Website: macys
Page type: delivery-shipping
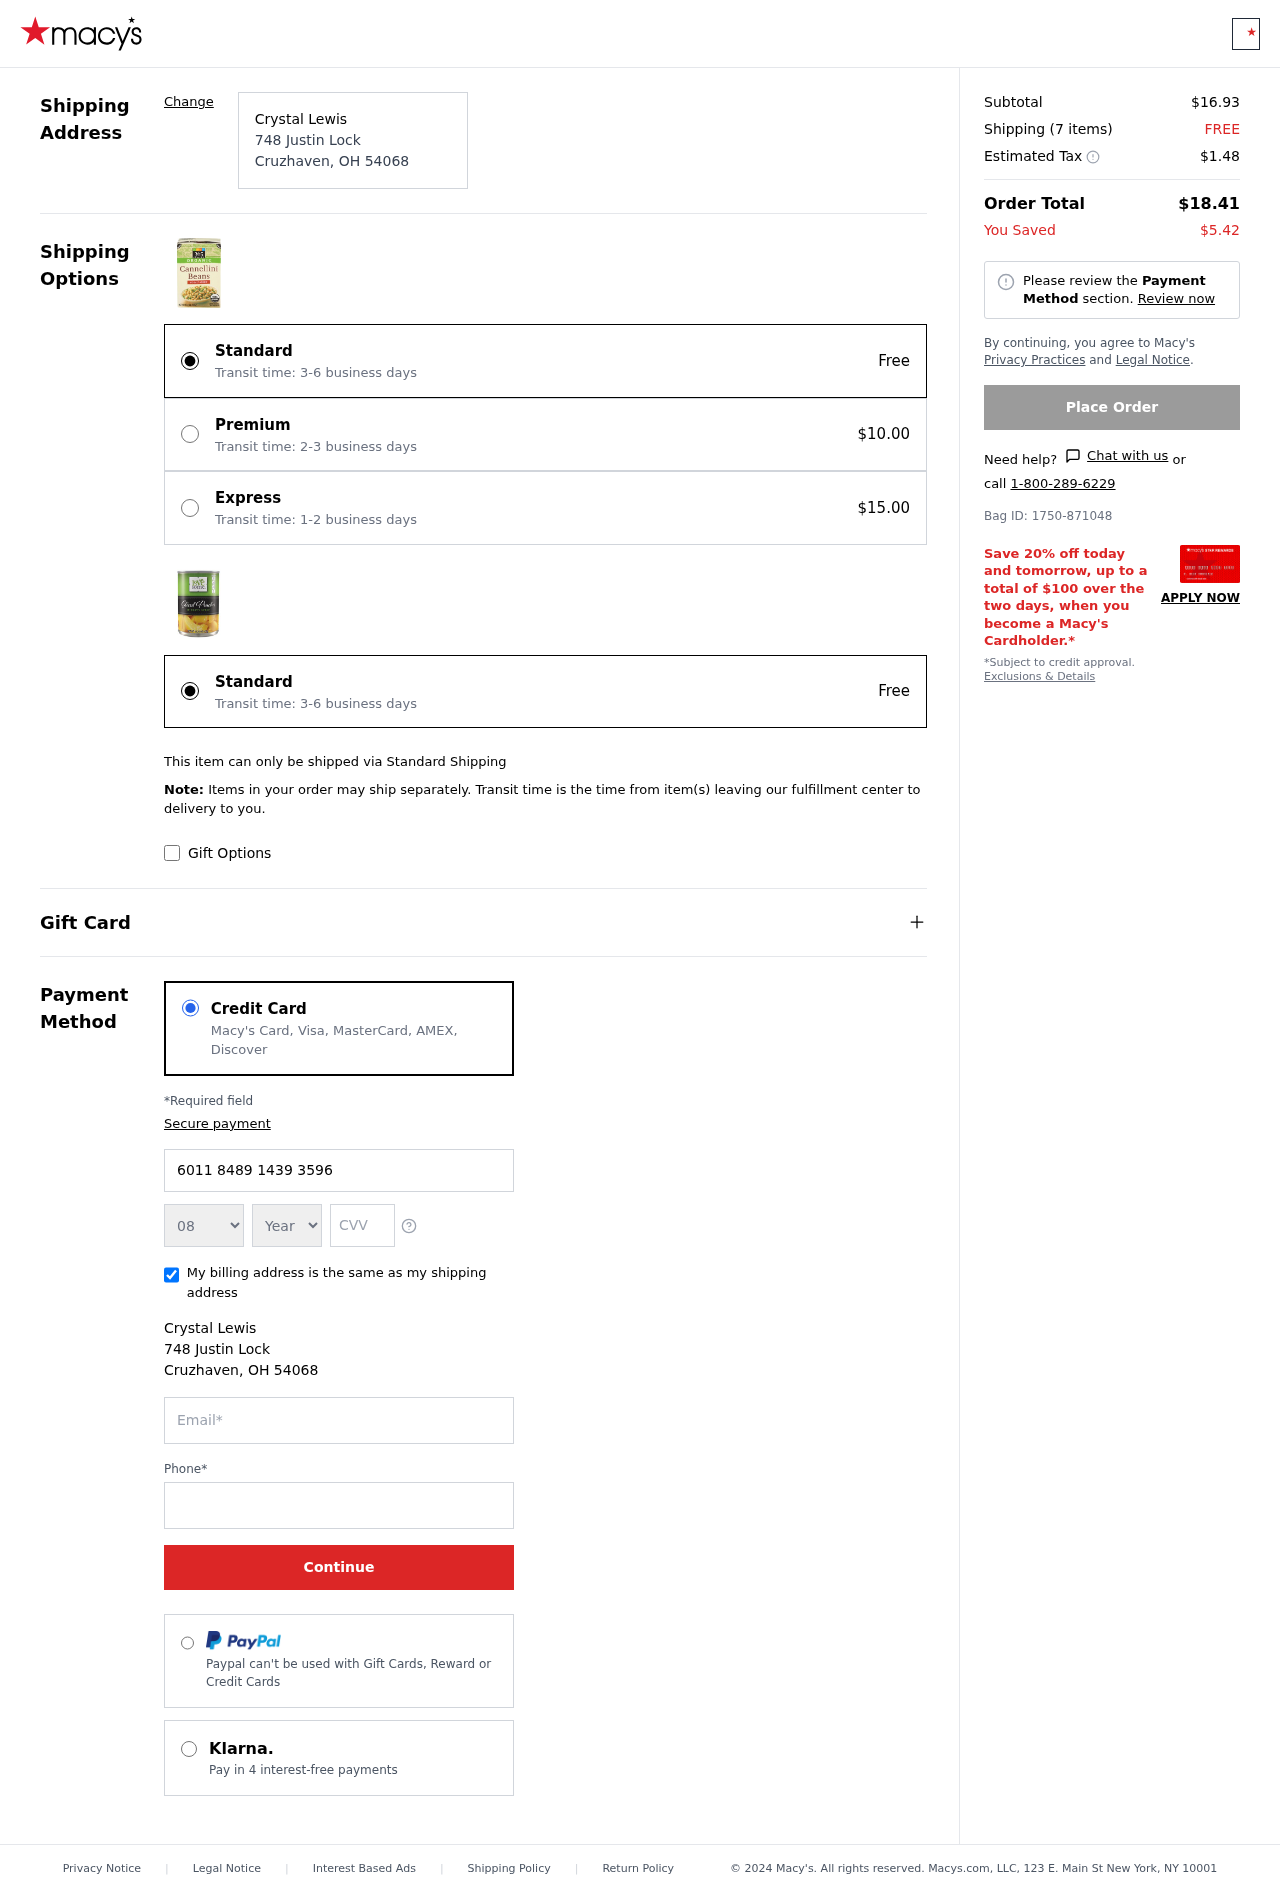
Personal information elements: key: PII_CARD_EXPIRY_MONTH
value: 08
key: PII_CARD_EXPIRY_YEAR
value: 28
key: PII_CITY
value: Cruzhaven
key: PII_CITY_STATE_ZIP
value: Cruzhaven, OH 54068
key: PII_FULLNAME
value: Crystal Lewis
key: PII_POSTCODE
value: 54068
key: PII_STATE_ABBR
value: OH
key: PII_STREET
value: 748 Justin Lock
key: PII_CARD_NUMBER
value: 6011 8489 1439 3596
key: PII_CARD_CVV
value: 548
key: PII_EMAIL
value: crystal_lewis@gmail.com
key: PII_PHONE
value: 7334713135
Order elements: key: ORDER_SUBTOTAL
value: $16.93
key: ORDER_NUM_ITEMS
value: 7
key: ORDER_SHIPPING_COST
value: FREE
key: ORDER_TAX
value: $1.48
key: ORDER_TOTAL
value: $18.41
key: ORDER_SAVINGS
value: $5.42
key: ORDER_BAG_ID
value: Bag ID: 1750-871048